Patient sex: M
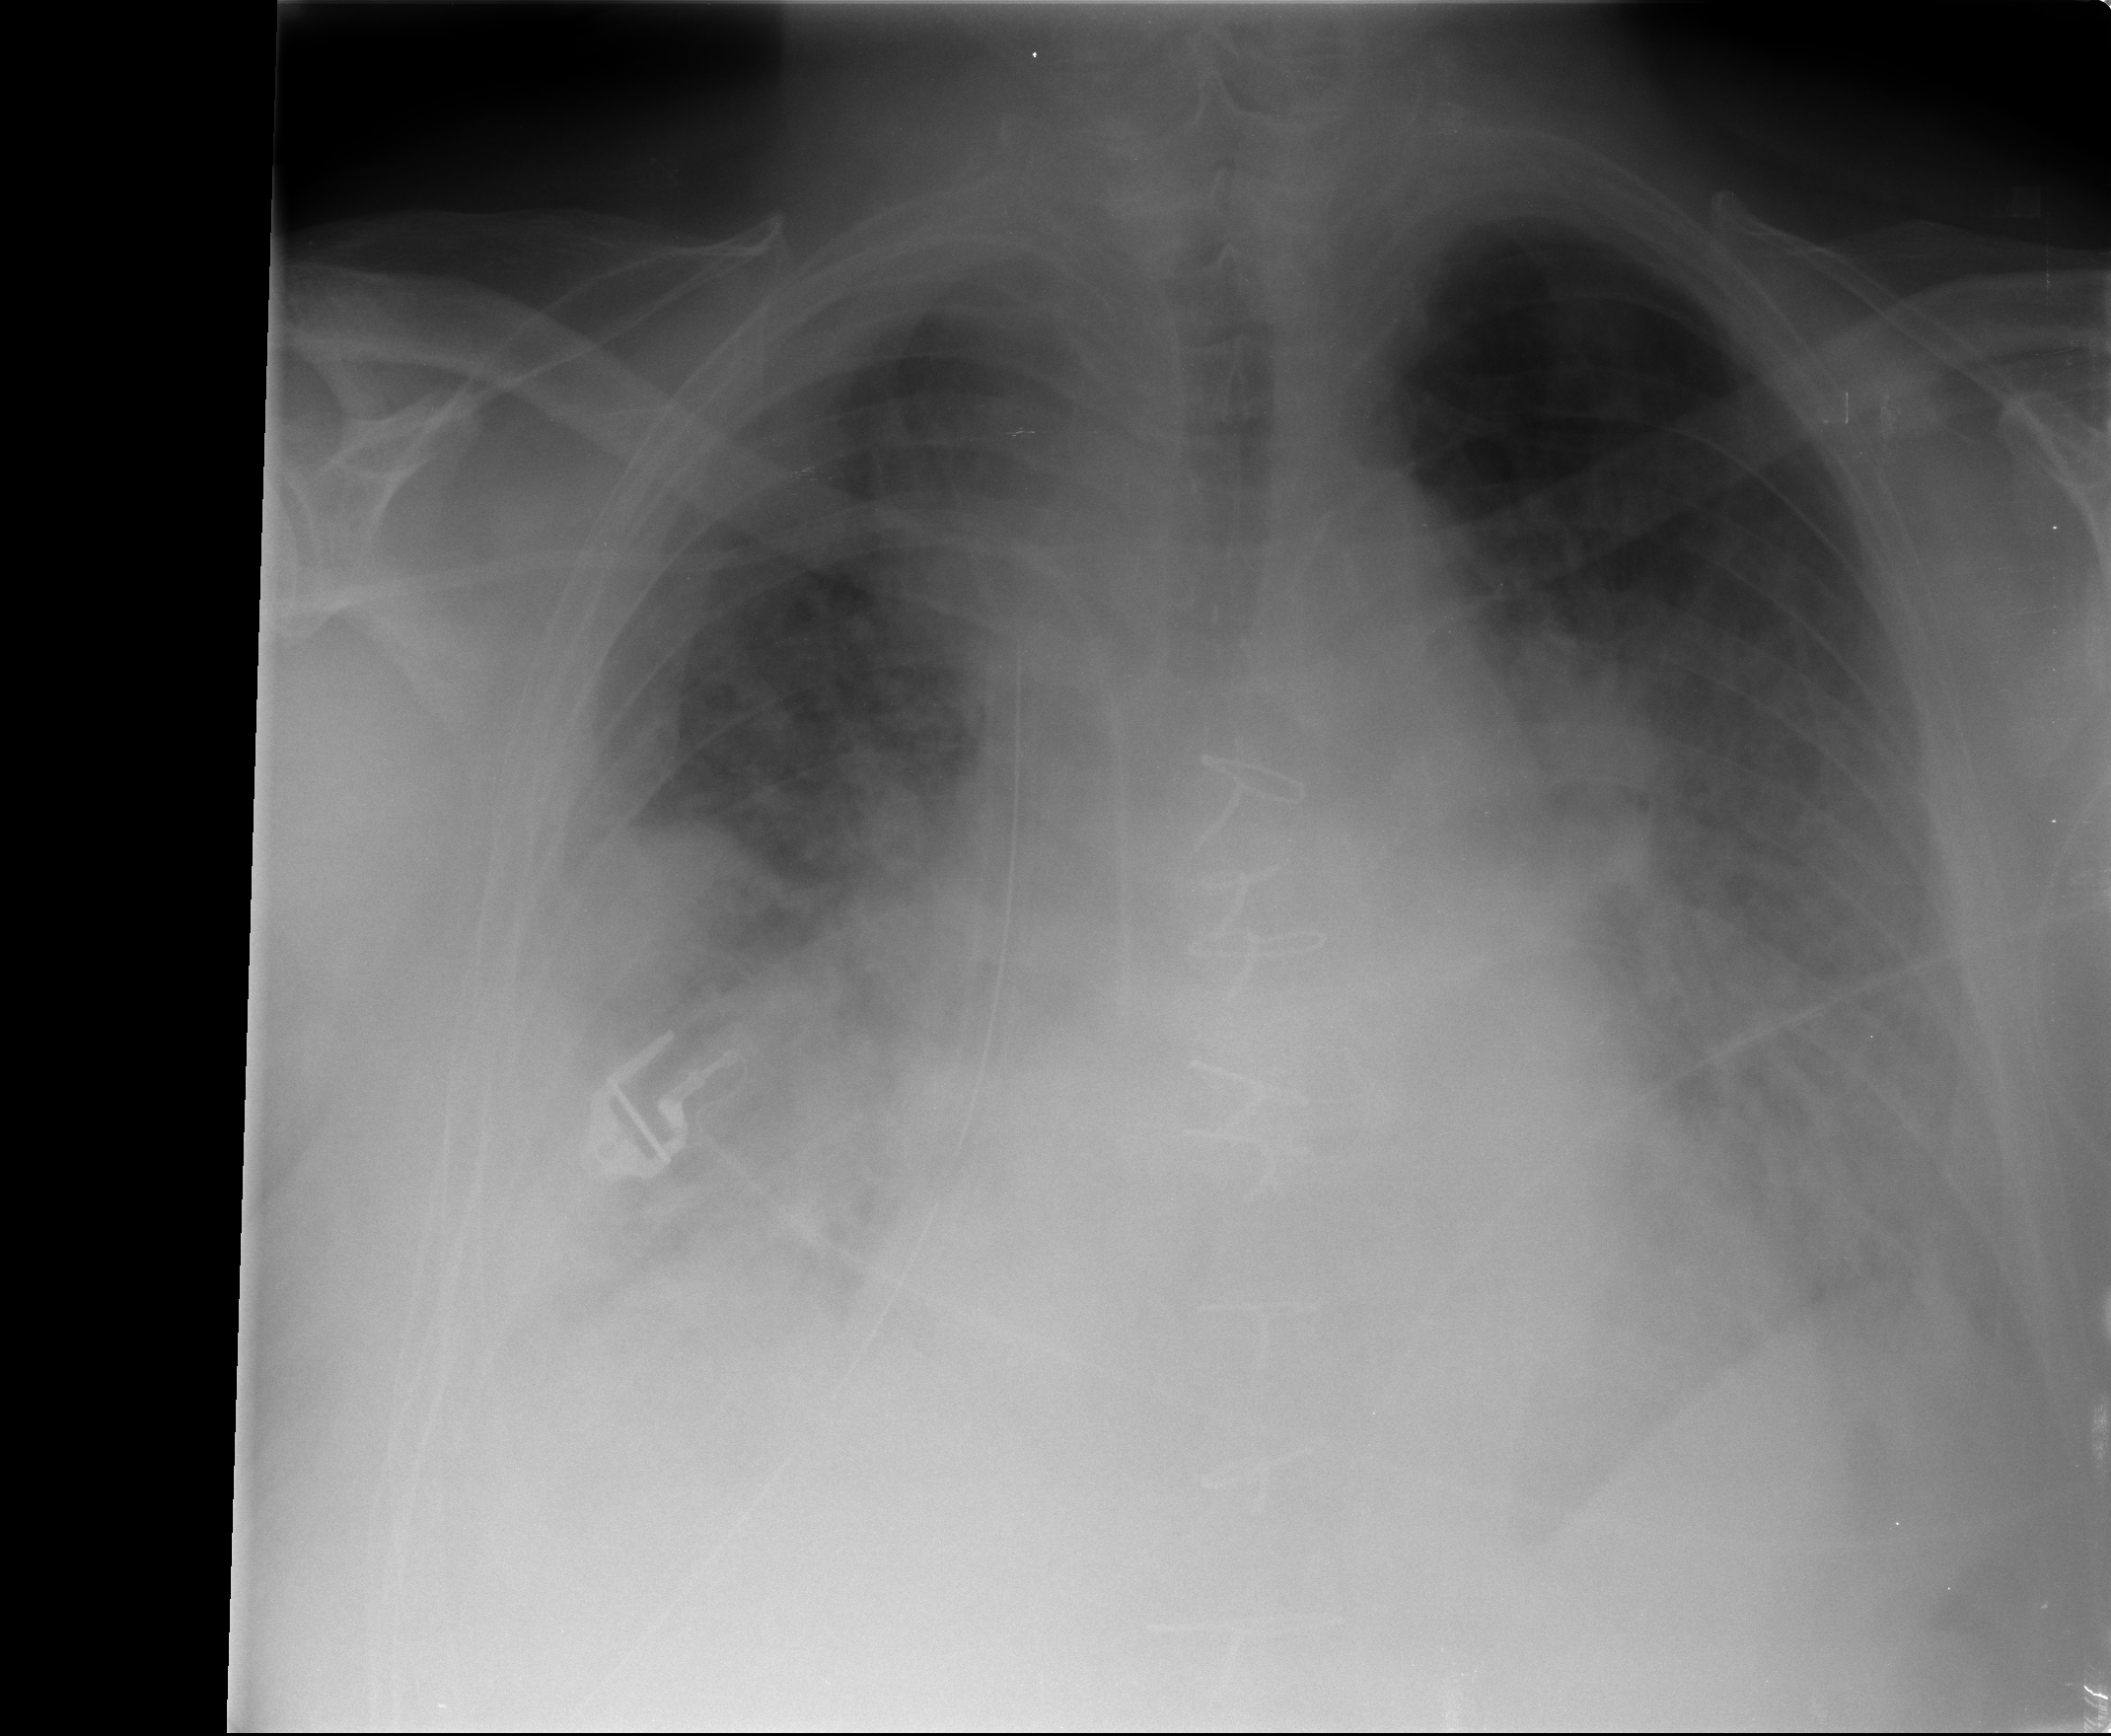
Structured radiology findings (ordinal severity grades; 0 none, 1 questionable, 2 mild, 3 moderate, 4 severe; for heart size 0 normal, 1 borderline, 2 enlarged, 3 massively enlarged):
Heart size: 2
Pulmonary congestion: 3
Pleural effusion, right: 2
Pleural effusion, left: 1
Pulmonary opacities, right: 2
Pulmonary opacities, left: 2
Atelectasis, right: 3
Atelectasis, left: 2